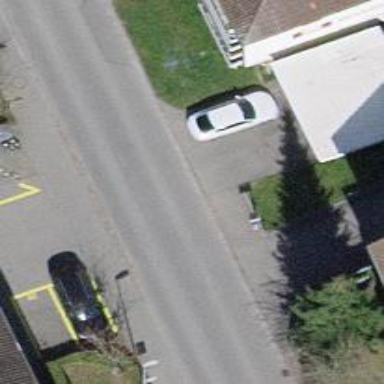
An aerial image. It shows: Bus stop with platform for public transport.